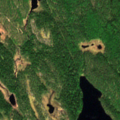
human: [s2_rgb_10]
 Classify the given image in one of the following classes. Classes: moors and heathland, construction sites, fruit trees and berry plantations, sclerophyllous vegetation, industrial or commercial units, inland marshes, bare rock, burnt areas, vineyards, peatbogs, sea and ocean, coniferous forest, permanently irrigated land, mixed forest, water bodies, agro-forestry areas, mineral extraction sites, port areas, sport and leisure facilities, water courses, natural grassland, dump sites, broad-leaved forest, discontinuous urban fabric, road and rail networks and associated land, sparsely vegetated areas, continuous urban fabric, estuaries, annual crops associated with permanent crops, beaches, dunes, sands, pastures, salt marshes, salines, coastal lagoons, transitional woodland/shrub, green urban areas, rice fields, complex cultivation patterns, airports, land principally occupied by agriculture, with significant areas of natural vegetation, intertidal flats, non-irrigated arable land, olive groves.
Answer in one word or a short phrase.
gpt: coniferous forest, mixed forest, water bodies